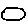
Label: hexagon